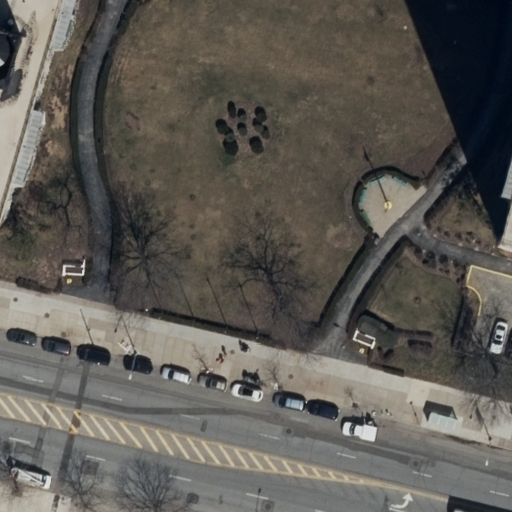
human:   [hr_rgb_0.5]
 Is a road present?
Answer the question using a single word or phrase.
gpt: yes

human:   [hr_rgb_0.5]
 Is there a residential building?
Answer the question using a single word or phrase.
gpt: yes

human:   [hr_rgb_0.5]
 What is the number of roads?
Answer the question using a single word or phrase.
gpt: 3

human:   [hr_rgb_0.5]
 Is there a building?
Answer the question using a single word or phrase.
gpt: yes

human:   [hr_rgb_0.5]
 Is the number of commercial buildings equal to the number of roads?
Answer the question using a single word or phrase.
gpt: no

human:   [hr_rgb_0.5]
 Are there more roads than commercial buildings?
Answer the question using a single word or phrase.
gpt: yes

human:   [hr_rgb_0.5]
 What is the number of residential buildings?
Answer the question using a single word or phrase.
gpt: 2

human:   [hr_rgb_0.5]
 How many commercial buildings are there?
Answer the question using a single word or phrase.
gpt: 0

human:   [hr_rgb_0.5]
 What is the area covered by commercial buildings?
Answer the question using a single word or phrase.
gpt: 0m2

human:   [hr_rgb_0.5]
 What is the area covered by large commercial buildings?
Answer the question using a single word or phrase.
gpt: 0m2

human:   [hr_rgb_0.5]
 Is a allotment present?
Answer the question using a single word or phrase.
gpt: no

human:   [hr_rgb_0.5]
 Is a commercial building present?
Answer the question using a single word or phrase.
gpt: no

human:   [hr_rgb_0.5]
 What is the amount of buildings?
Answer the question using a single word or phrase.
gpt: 2

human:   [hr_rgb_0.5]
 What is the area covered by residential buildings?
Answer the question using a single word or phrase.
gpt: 253m2

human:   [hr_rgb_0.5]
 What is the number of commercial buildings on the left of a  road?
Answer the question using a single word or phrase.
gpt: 0

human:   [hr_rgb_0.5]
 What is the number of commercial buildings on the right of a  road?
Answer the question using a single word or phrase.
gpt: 0

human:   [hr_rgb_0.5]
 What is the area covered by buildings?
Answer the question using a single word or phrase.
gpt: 253m2

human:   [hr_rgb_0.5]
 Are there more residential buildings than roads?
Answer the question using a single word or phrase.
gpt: no

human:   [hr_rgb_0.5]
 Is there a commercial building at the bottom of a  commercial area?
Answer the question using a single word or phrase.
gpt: no

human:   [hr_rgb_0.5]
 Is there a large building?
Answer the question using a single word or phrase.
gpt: no

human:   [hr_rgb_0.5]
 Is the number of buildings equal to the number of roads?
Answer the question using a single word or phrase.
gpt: no

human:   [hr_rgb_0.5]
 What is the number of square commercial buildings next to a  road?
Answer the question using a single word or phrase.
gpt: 0

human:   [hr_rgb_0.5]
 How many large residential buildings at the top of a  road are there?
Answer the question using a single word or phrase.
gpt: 0

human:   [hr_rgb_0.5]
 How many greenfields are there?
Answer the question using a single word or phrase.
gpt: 0

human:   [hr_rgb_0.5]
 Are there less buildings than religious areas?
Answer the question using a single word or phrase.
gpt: no

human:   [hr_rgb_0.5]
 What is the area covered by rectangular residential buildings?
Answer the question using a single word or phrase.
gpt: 253m2

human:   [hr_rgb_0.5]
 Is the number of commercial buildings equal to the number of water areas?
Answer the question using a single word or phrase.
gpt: yes

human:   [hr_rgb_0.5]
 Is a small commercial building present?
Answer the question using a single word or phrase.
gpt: no

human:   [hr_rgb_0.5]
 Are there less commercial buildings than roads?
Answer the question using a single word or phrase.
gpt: yes

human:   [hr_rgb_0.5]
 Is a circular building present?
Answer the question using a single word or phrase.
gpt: no

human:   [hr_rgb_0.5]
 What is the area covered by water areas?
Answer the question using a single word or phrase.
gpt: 0m2

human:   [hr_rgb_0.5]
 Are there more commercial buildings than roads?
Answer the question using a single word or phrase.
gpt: no

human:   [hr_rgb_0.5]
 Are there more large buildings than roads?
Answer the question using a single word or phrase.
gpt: no

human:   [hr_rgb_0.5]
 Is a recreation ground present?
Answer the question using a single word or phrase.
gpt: no

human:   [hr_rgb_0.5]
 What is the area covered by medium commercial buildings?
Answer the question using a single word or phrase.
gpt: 0m2

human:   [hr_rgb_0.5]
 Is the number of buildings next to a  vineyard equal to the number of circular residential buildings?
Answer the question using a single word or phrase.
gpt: yes

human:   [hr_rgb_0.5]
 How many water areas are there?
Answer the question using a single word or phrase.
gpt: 0

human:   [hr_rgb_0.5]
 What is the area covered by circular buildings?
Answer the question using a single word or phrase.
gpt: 0m2

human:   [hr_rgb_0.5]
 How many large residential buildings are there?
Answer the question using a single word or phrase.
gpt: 0

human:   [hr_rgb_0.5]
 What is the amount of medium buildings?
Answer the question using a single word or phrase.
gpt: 1

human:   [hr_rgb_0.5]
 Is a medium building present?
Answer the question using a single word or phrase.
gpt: yes

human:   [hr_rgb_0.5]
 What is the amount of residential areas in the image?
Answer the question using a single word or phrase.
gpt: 0

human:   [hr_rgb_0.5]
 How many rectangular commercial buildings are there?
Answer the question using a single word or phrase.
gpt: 0

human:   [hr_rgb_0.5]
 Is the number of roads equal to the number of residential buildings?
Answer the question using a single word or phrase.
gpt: no

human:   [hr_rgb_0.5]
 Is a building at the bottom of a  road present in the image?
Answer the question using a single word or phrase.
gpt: no

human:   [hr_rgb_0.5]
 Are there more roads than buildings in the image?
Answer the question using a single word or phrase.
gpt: yes

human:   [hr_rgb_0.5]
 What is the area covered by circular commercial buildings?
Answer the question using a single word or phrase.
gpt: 0m2

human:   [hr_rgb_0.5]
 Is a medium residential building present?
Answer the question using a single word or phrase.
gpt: yes

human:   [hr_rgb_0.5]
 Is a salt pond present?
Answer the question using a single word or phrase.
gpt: no

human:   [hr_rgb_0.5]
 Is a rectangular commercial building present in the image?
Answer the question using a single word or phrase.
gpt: no

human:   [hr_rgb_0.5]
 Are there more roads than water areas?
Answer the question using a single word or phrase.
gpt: yes

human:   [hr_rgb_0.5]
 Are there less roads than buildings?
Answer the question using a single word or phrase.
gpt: no

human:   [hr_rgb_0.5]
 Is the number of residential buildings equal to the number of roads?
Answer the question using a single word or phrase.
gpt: no

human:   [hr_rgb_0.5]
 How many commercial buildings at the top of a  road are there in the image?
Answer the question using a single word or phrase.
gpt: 0

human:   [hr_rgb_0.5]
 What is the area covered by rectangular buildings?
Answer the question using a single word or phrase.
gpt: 253m2

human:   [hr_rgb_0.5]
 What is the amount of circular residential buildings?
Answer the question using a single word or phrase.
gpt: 0

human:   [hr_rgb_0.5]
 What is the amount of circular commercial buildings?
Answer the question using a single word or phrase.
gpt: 0

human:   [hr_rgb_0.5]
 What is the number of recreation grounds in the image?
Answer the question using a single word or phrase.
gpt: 0

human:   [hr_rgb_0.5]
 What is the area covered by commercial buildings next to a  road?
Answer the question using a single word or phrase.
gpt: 0m2

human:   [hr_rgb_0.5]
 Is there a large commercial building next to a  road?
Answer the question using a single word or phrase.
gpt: no

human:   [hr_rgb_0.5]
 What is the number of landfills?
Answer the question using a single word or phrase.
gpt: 0

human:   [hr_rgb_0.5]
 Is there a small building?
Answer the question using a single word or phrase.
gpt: yes

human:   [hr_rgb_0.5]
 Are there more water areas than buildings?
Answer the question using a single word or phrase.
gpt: no

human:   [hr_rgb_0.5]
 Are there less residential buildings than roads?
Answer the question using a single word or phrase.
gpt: yes